Question: I have got an assignment in VBA where I have to convert an existing table's rows to colums, but I only have to show two rows from the table and all that has to be done with the help of an ActiveX control button. I also have to change the table cells values to Euros and back to Estonian Kroons with the help of a button. Thirdly, I have to find a value and the price of it according to the new table.
I have already written the code as much as I could, but it does not work correctly. There are a few problems: a)firstly, after pressing the solving button it does not give all the values in the new table, b)secondly, when I try to use the currency changing buttons Euros/Kroons, it multiplies my values infinitely and thirdly I do not get a right answer when I have to find the cheapest SMS package name and the price of it.
I guess my explanation was very messy, so I am adding the Excel file that can be seen here: <URL>
The code is really long, so I don't want to add it here, but the image from the assignment looks like this:  that image shows the correct solution of the assignment.
I really, really appreciate it if someone could find time to help me. A huge thank you.
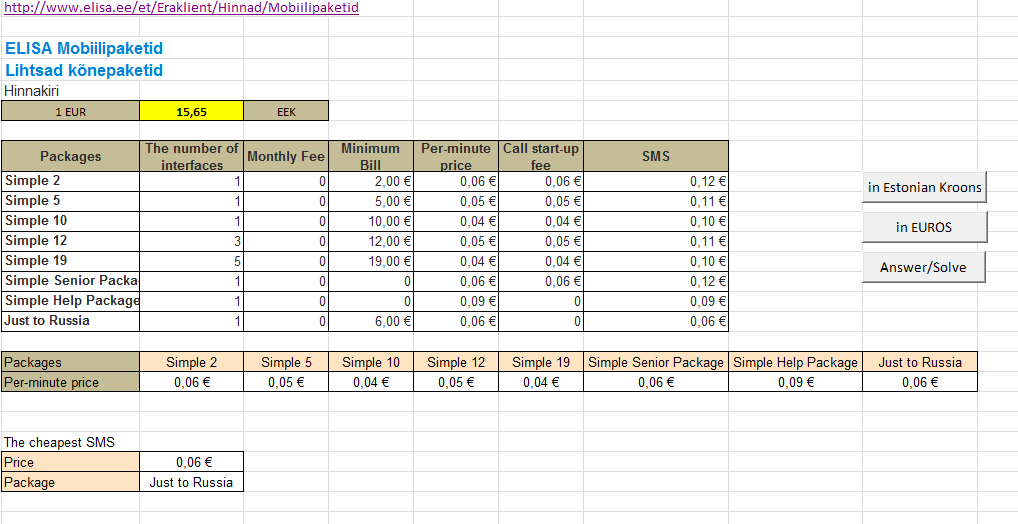
Answer: Try changing the following subs
SHEET1
'''
Private Sub CommandButton1_Click()
If Sheet1.Range("E6").Value = "Prices in Euros" Or Sheet1.Range("E6").Value = "" Then eek
End Sub
Private Sub CommandButton2_Click()
If Sheet1.Range("E6").Value = "Prices in Kroons" Or Sheet1.Range("E6").Value = "" Then eur
End Sub
Private Sub CommandButton3_Click()
lahenda
End Sub
'''
MODULE1
'''
Sub lahenda()
With Sheet1
.Range("B8:B16,F8:F16").Copy
.Range("B18:J19").PasteSpecial Paste:=xlPasteValues, Operation:=xlNone, SkipBlanks _
:=False, Transpose:=True
.Range("C23").Formula = "=MIN(H9:H16)"
.Range("C24").Formula = "=INDEX(B9:B16,MATCH(minhind,H9:H16,0),1)"
End With
End Sub
'''
MODULE2
'''
Sub eur()
Dim prk As Range, hinnad As Range, koht1
Dim n, m
Set prk = Range("alg").CurrentRegion
n = prk.Rows.Count - 1
m = prk.Columns.Count - 1
Set hinnad = prk.Offset(1, 1).Resize(n, m)
Set koht1 = prk.Cells(2, 2)
ReDim a(1 To n, 1 To m), paketid(1 To n), naitajad(1 To m)
ReDim veerg(1 To n), rida(1 To m)
ReDim b(1 To n, 1 To m)
a = hinnad
kurss = Range("kurss")
tee_tabel a(), n, m, b(), kurss
tabel_lehele b(), n, m, koht1
Sheet1.Range("E6").Value = "Prices in Euros"
End Sub
'''
MODULE3
'''
Sub eek()
Dim prk As Range, hinnad As Range, koht1 As Range
Dim n, m
Set prk = Range("alg").CurrentRegion
n = prk.Rows.Count - 1
m = prk.Columns.Count - 1
Set hinnad = prk.Offset(1, 1).Resize(n, m)
Set koht1 = prk.Cells(2, 2)
ReDim a(1 To n, 1 To m), paketid(1 To n), naitajad(1 To m)
ReDim veerg(1 To n), rida(1 To m)
ReDim b(1 To n, 1 To m)
a = hinnad
kurss = Range("kurss")
tee_tabel a(), n, m, b(), kurss
tabel_lehele b(), n, m, koht1
Sheet1.Range("E6").Value = "Prices in Kroons"
End Sub
'''